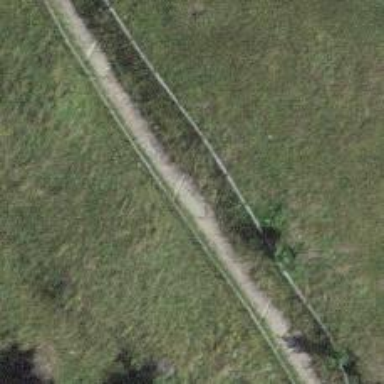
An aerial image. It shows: Path.